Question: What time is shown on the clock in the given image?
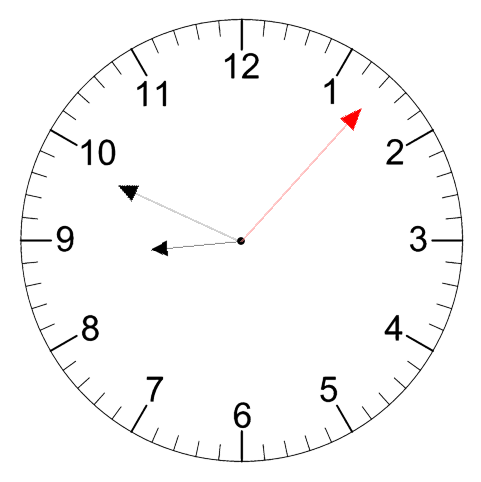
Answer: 08:49:07